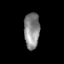
Tissue: skin
Cell type: Epithelial cells
Senescence score: 0.2573
Nuclear area (px): 549
Mean DAPI intensity: 137.428